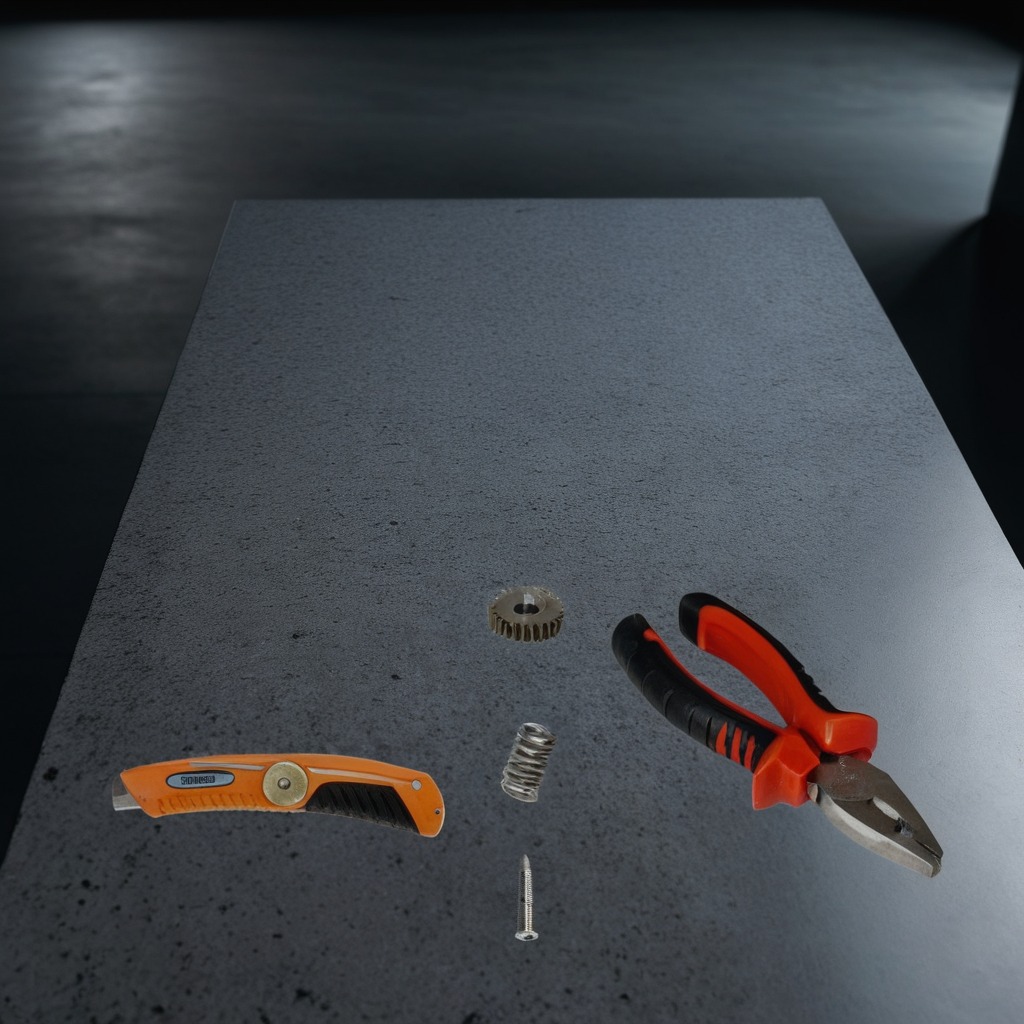
A steel gear with teeth, a utility knife, a metal machine screw, a pair of pliers, and a coiled metal spring are lying on the granite table.